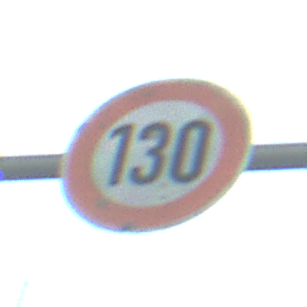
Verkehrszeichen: Geschwindigkeit130
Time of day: SunriseSunset
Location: Outdoor (Suburban)
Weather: PartlyCloudy
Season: NotSpecified
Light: Natural